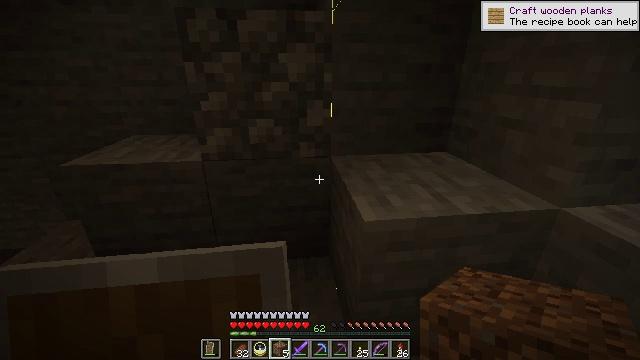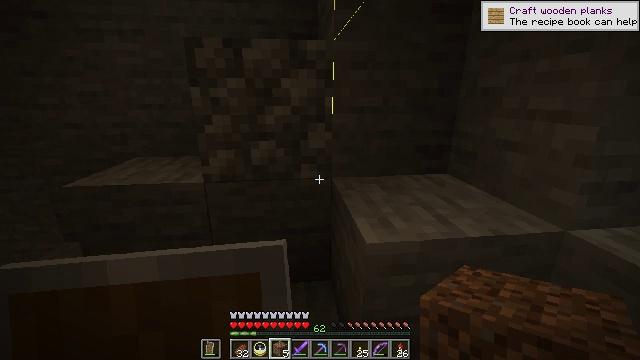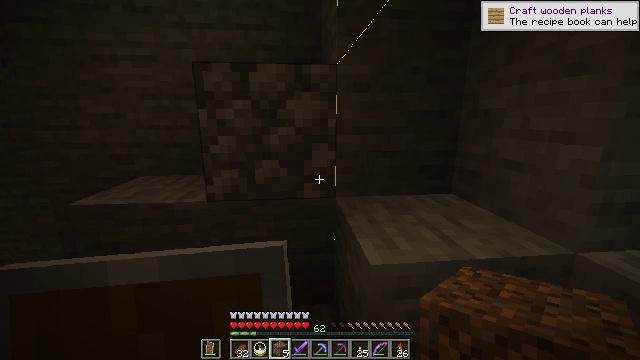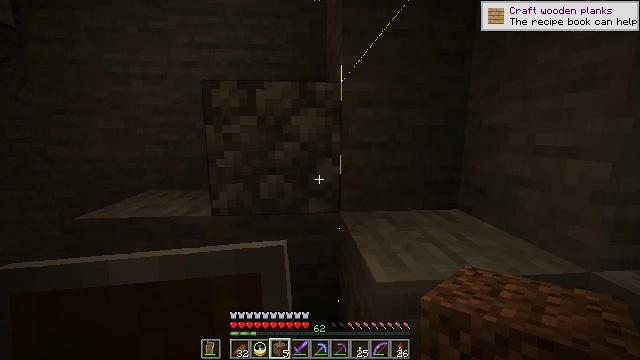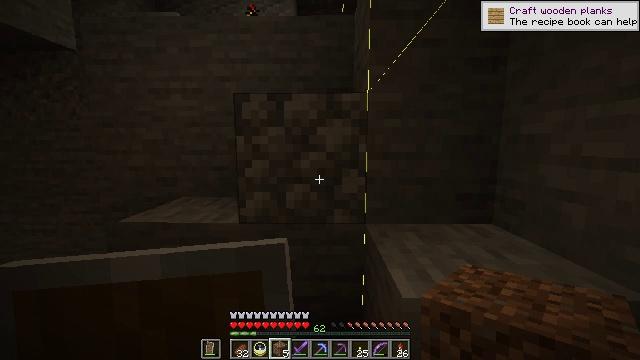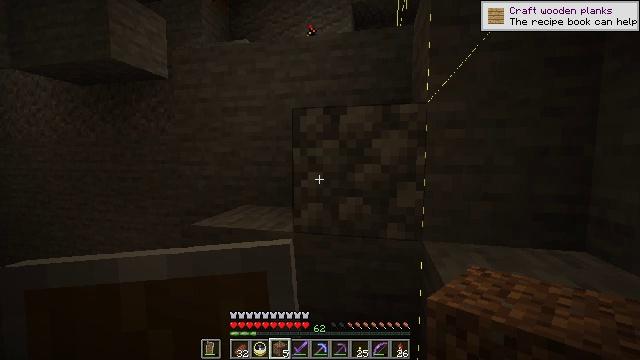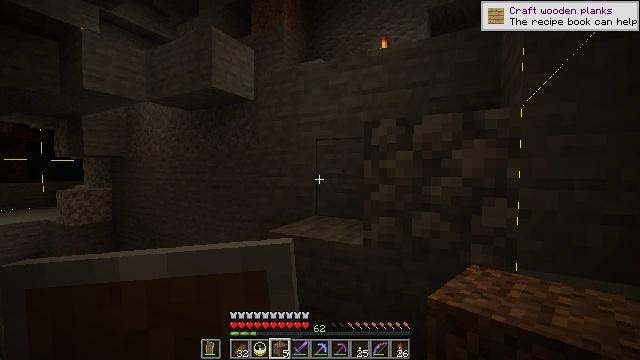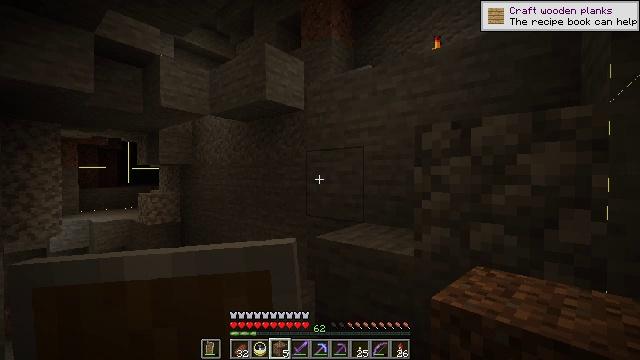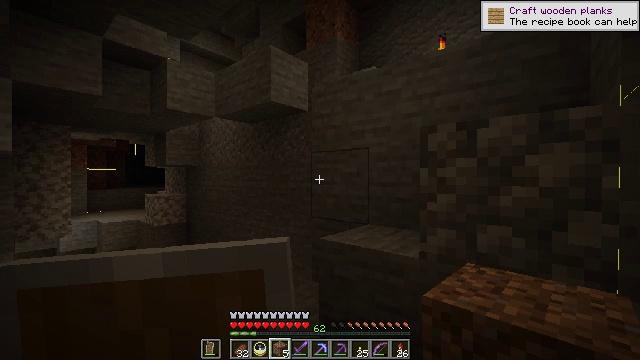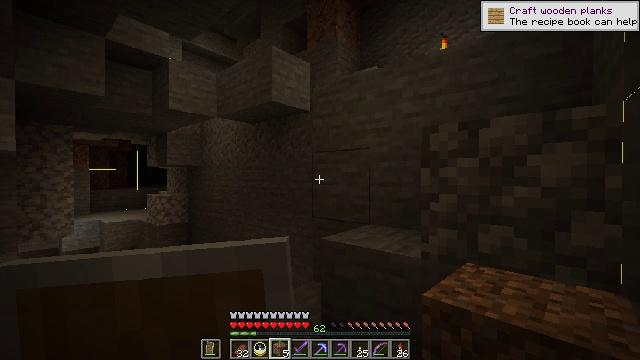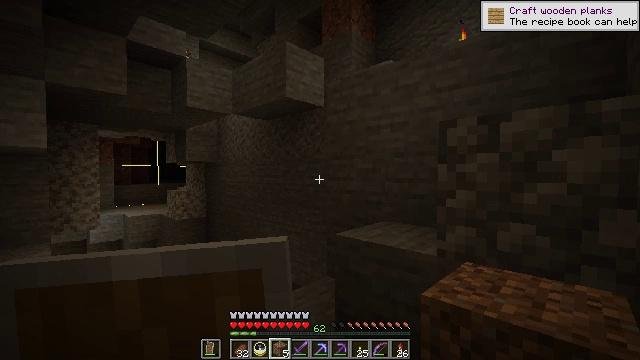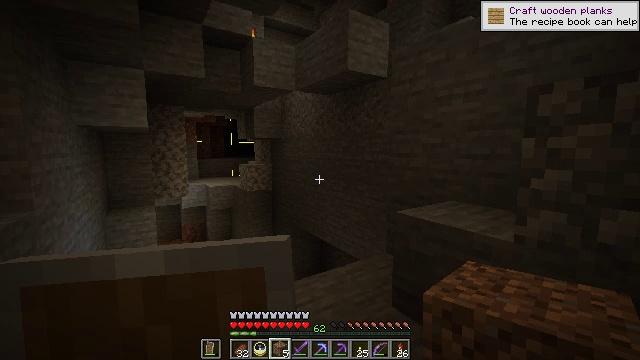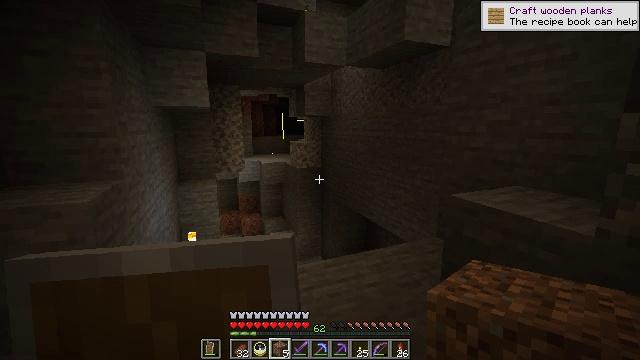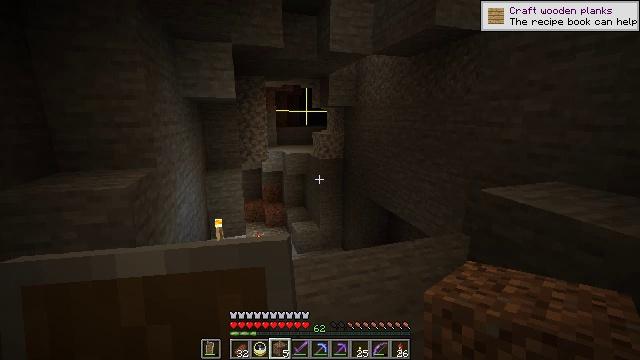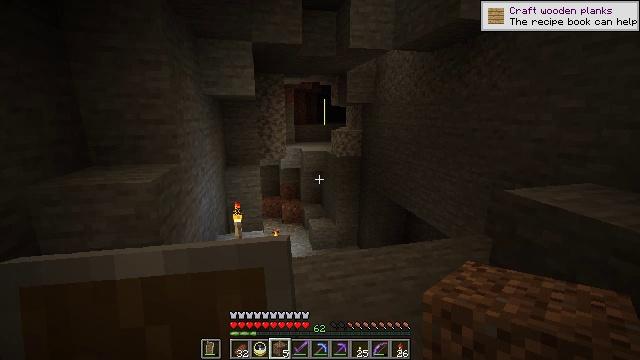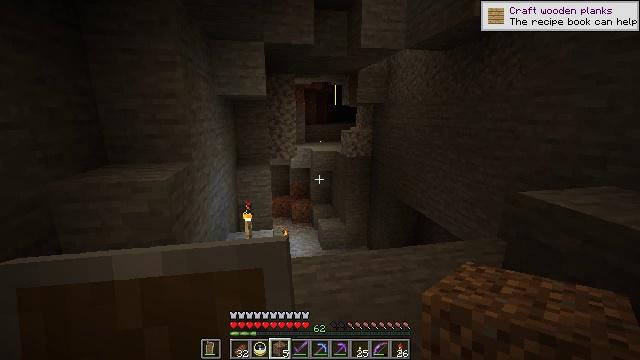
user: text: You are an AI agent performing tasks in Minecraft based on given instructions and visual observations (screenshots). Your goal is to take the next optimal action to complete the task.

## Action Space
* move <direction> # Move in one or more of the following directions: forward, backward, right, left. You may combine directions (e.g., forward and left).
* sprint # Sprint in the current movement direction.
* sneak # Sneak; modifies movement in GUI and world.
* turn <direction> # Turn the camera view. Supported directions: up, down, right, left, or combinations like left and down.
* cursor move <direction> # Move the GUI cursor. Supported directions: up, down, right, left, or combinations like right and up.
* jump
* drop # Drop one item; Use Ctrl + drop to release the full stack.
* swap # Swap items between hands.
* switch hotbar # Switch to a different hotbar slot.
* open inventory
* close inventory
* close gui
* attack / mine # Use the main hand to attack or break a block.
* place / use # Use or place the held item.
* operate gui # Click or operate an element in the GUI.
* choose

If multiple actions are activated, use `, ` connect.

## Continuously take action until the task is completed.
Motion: motion action
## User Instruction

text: Mine the gold ore underground.
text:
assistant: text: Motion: turn up
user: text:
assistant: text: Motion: turn up
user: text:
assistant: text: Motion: turn left and up
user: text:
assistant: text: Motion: turn left and up
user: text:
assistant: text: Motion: turn left and up
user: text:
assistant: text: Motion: turn left and up
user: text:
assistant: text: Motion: turn left and up
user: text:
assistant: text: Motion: turn left
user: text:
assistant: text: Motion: no_op
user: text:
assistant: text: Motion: turn left
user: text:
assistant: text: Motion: turn left and down
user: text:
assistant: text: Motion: turn left and down
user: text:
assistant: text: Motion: turn left and down
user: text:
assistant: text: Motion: turn left
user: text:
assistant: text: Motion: turn left
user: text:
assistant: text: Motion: no_op
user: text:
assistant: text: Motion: no_op
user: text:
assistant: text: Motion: no_op
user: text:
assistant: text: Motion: no_op
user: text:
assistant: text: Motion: no_op
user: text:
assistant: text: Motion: no_op
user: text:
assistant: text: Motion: no_op
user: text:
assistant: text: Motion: no_op
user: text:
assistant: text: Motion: no_op
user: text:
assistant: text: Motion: no_op
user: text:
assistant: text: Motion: no_op
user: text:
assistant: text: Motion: no_op
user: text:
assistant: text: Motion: turn left
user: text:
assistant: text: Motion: turn left
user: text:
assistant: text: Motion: turn left